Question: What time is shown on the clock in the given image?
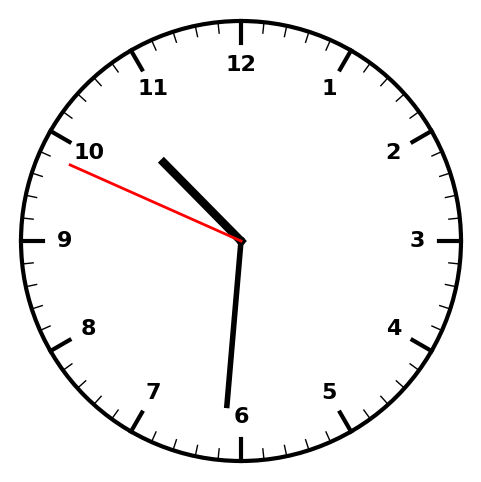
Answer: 10:30:49